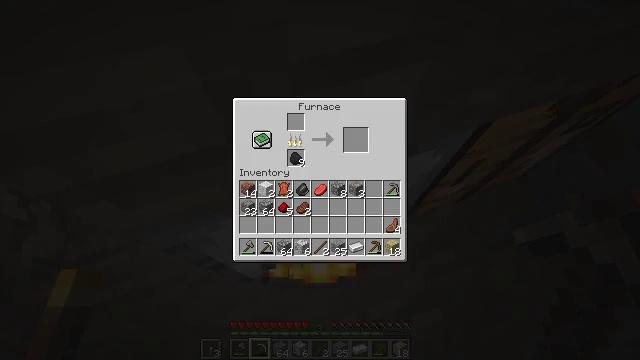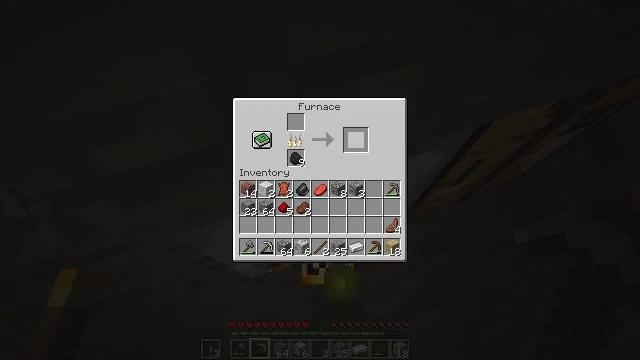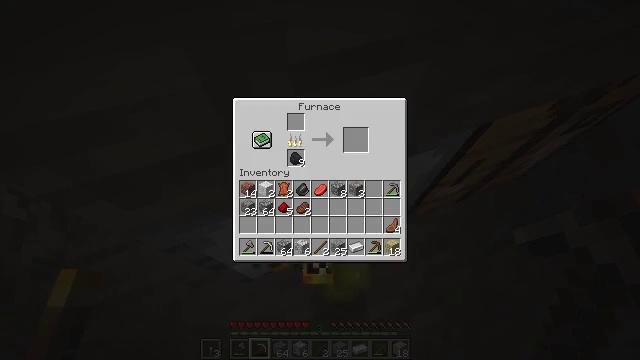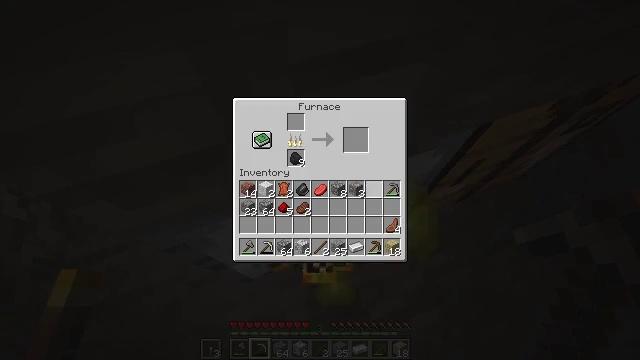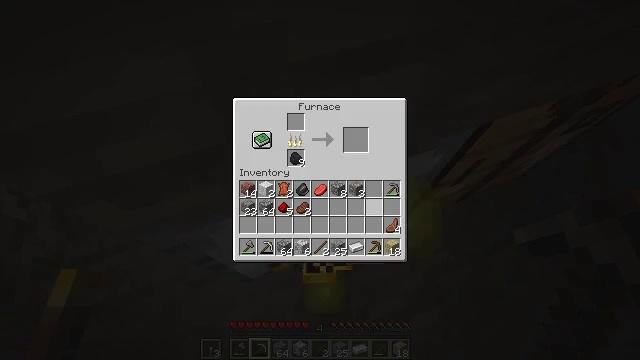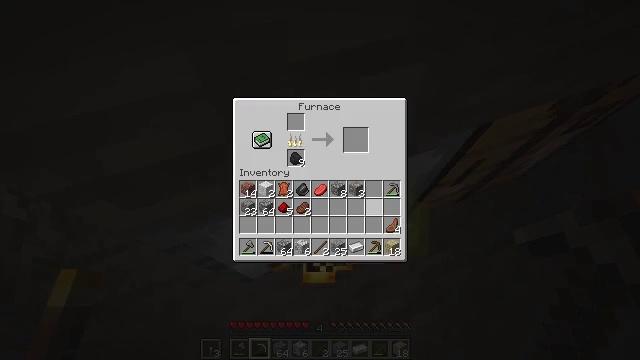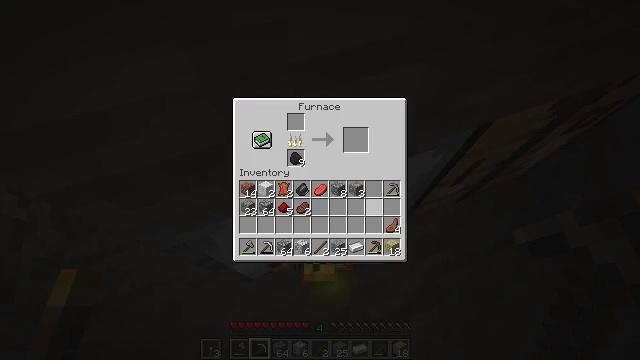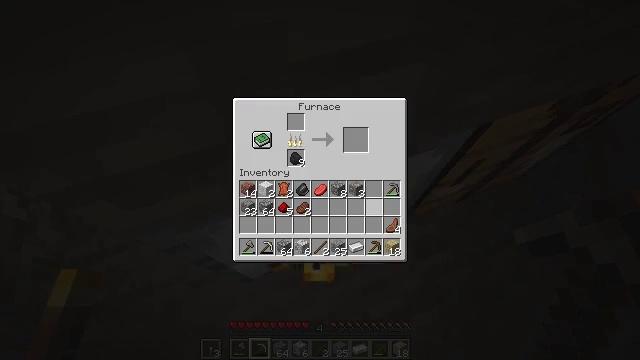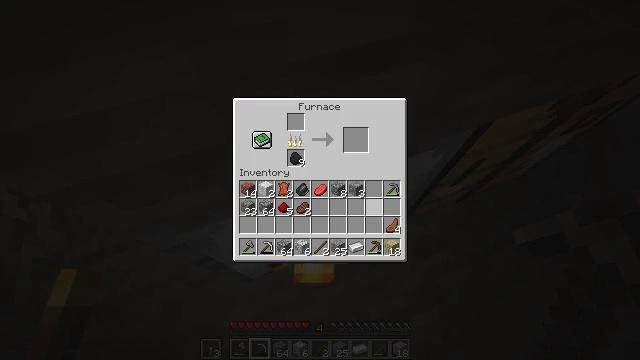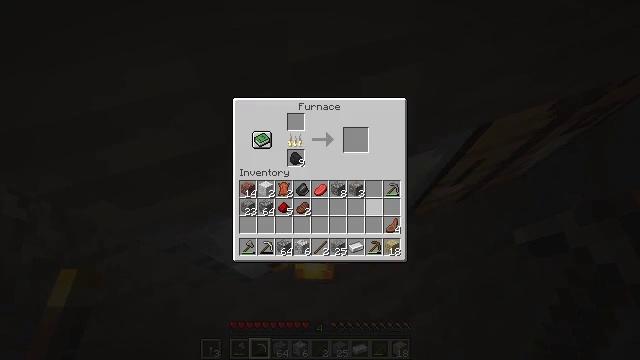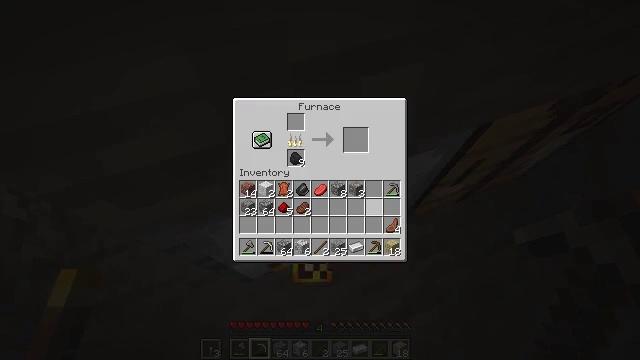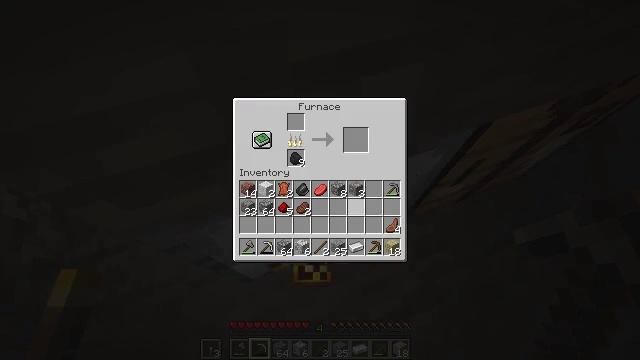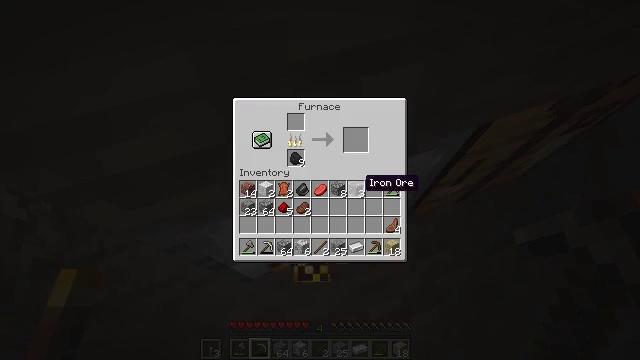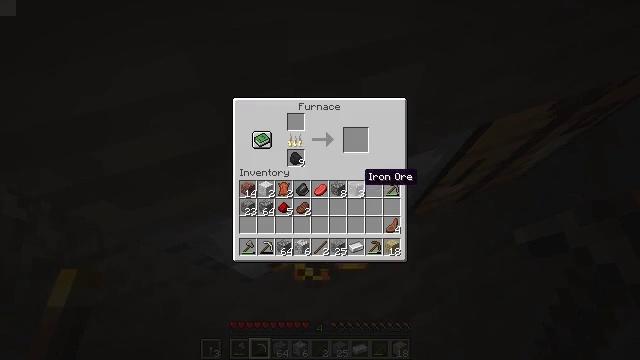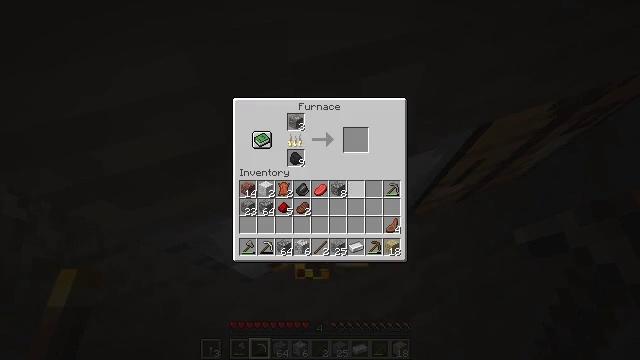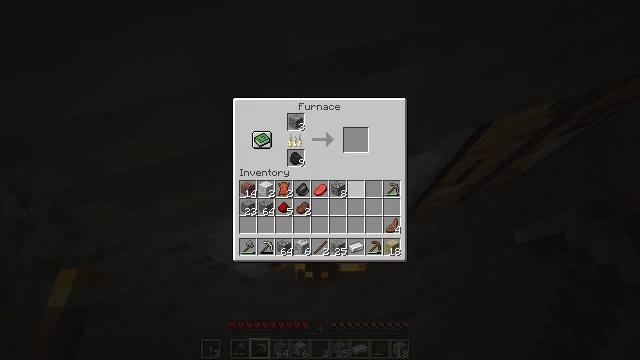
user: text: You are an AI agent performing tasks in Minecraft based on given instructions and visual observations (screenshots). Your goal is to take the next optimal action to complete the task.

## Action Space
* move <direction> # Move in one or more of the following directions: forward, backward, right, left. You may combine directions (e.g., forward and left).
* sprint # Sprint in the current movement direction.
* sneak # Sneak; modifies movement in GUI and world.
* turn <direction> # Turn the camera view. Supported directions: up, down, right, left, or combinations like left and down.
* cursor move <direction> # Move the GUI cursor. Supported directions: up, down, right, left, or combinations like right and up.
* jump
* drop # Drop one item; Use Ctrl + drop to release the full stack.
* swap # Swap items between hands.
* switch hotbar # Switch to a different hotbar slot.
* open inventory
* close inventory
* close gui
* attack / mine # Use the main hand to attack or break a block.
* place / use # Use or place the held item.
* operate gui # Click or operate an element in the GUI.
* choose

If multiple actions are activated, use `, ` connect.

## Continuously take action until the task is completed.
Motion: motion action
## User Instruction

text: Break the stone block.
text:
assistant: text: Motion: sneak, open gui
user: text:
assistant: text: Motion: sneak, cursor move down
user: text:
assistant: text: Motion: sneak, cursor move down
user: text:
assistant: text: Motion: sneak, cursor move down
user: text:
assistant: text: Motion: sneak, cursor move down
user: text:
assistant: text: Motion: sneak
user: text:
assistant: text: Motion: sneak, cursor move up
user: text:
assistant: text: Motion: sneak
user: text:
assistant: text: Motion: sneak
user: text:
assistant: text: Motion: sneak, operate gui
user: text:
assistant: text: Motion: sneak, operate gui
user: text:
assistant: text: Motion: sneak, cursor move up
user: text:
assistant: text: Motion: sneak
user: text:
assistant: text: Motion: sneak, operate gui
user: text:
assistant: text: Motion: sneak, operate gui
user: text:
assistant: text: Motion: sneak, operate gui
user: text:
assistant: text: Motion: sneak
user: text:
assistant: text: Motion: sneak, cursor move right
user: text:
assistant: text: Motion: cursor move right and up
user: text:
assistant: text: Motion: cursor move right
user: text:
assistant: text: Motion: no_op
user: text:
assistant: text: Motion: no_op
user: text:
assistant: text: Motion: turn right and up, close gui
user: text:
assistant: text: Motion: turn right and up
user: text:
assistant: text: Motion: turn right and up
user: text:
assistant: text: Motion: turn right and up
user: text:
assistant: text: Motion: turn right and up
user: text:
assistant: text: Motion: turn right and up
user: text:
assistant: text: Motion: turn right
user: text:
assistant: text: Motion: turn right, attack / mine